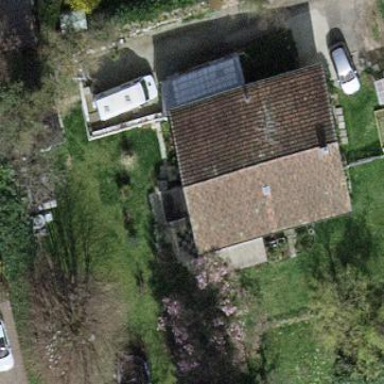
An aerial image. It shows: Garden surrounded by fence.